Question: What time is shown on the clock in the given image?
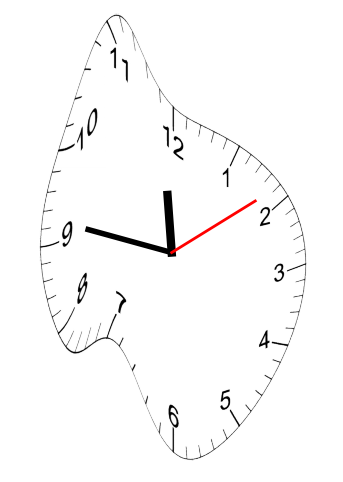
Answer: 11:46:09